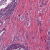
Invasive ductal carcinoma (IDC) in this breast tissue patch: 0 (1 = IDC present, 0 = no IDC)